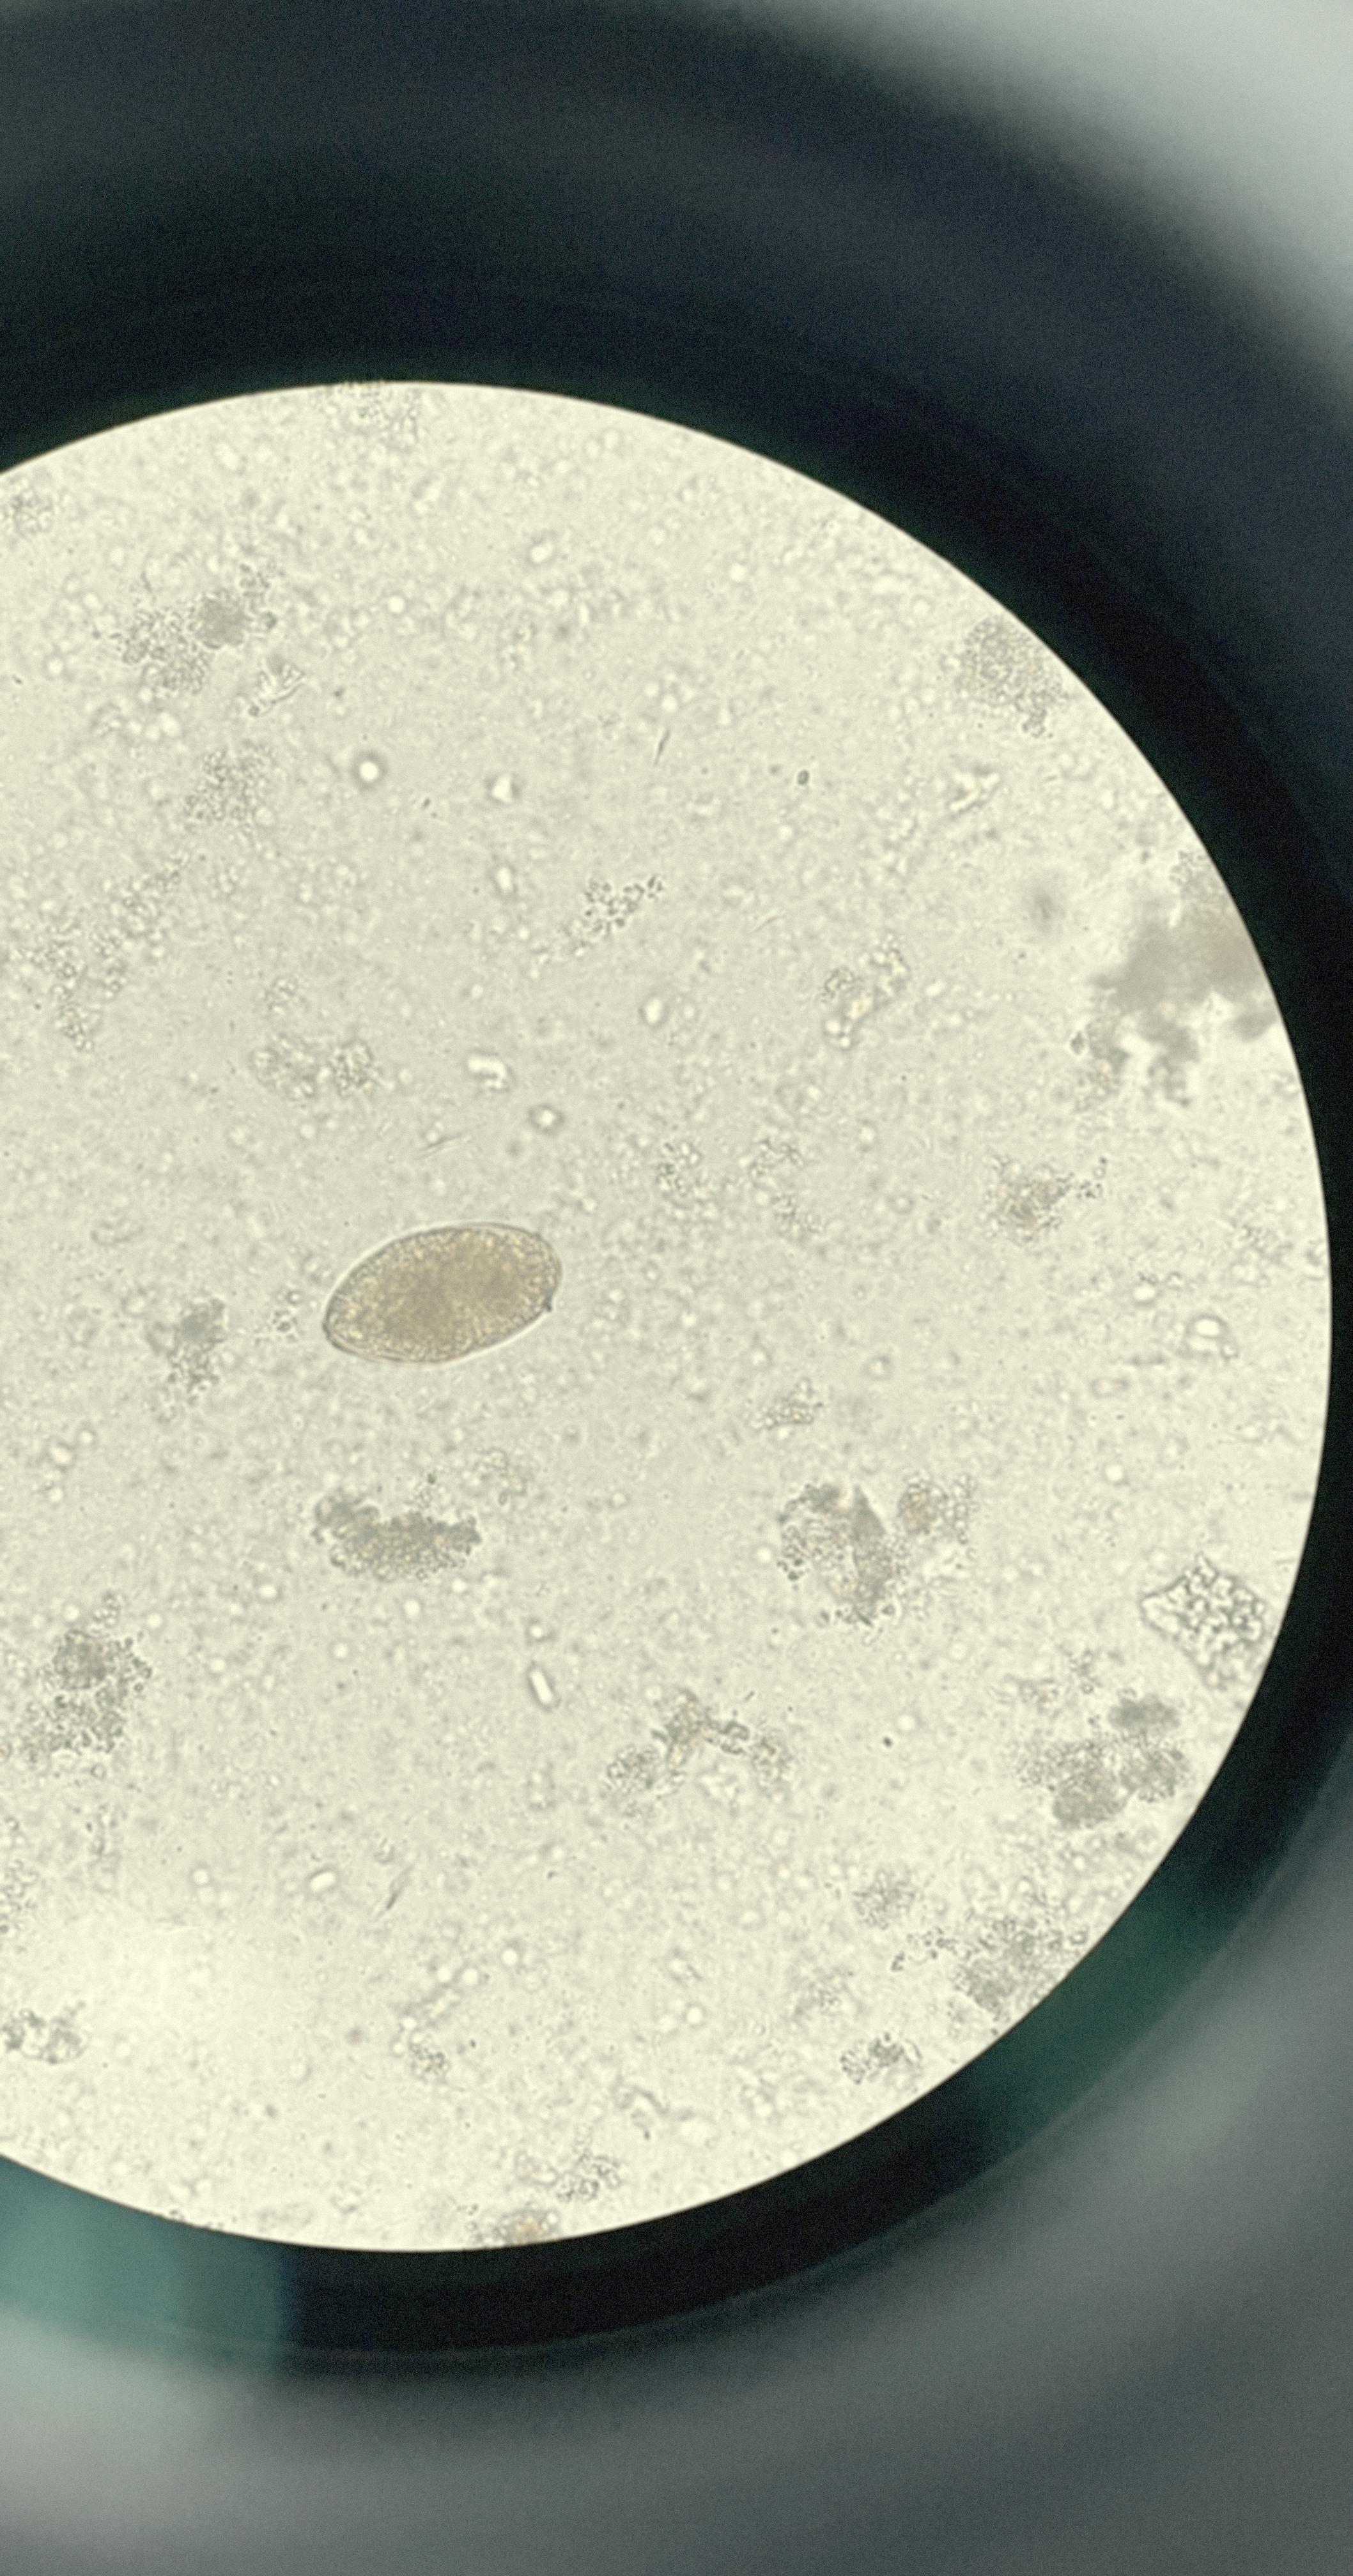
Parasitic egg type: Paragonimus spp